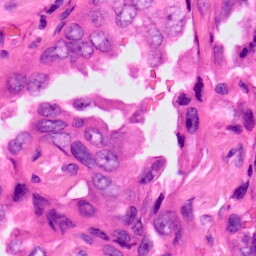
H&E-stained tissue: Lung